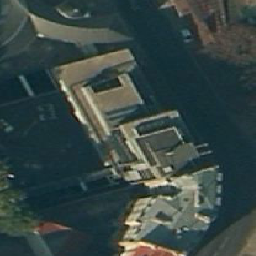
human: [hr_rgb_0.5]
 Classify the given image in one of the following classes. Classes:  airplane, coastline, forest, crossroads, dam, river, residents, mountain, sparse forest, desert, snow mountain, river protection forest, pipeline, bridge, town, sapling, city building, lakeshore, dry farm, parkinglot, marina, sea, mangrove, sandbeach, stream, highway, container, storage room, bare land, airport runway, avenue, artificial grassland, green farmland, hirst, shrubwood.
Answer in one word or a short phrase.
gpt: city building